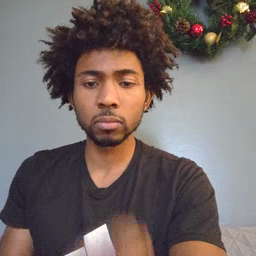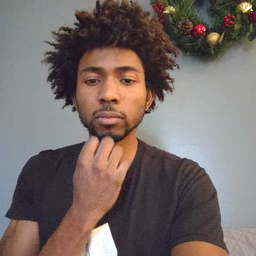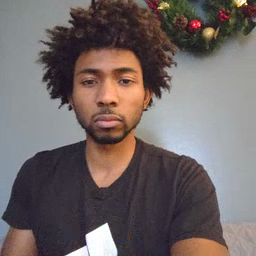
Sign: underwear